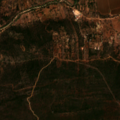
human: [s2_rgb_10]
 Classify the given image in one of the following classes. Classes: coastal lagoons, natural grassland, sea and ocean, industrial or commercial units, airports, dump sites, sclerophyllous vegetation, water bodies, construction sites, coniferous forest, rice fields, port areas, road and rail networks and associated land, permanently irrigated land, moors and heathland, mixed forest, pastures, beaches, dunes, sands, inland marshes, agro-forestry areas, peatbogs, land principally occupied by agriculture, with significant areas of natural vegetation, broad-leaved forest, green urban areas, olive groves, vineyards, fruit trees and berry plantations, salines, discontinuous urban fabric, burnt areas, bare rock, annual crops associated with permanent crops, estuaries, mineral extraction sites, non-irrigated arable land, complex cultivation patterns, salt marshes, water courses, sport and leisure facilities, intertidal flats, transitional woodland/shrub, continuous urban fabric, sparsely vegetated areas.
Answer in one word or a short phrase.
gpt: olive groves, annual crops associated with permanent crops, complex cultivation patterns, land principally occupied by agriculture, with significant areas of natural vegetation, sclerophyllous vegetation